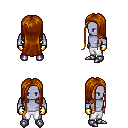
a pixel art fantasy rpg character, male body template, dark elf, purple skin, leather shoulder armor, white pants, brunette extra-long hairstyle, gold gloves, metal boots, four views (front, back, left, right), 2x2 character sprite sheet, small pixel art, hard edges, no anti-aliasing